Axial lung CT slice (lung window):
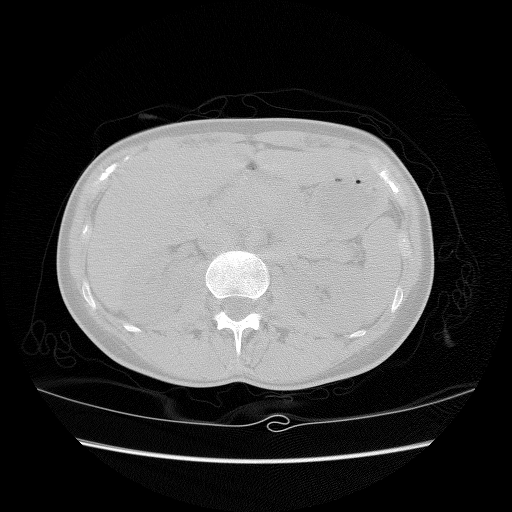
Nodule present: no